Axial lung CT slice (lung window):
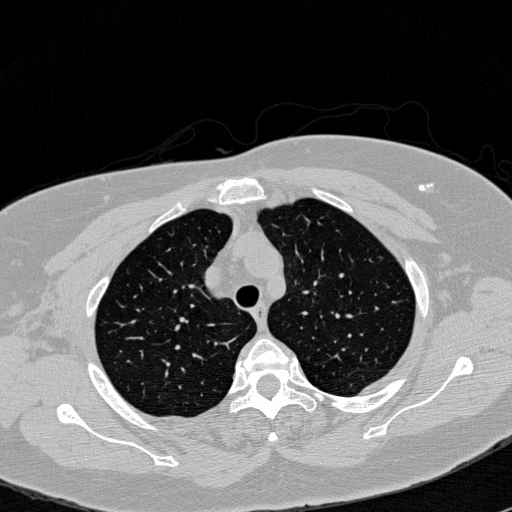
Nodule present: no